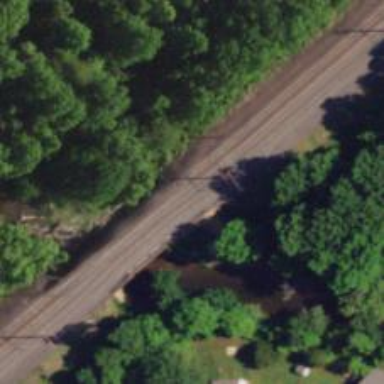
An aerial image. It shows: Bridge over railway with electrified contact lines.